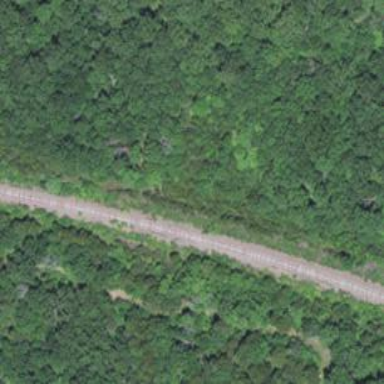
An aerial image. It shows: Disused railway.